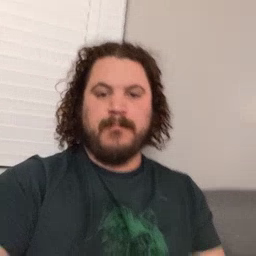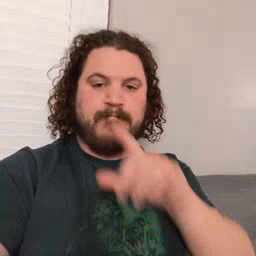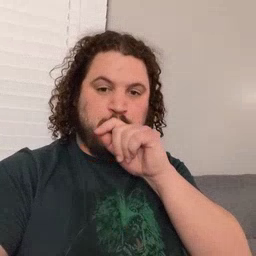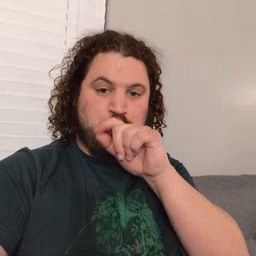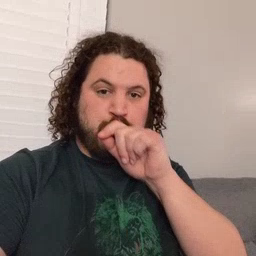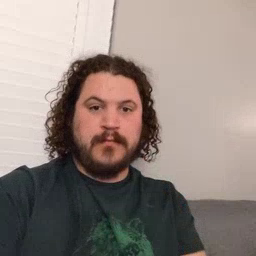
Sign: bird